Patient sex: M
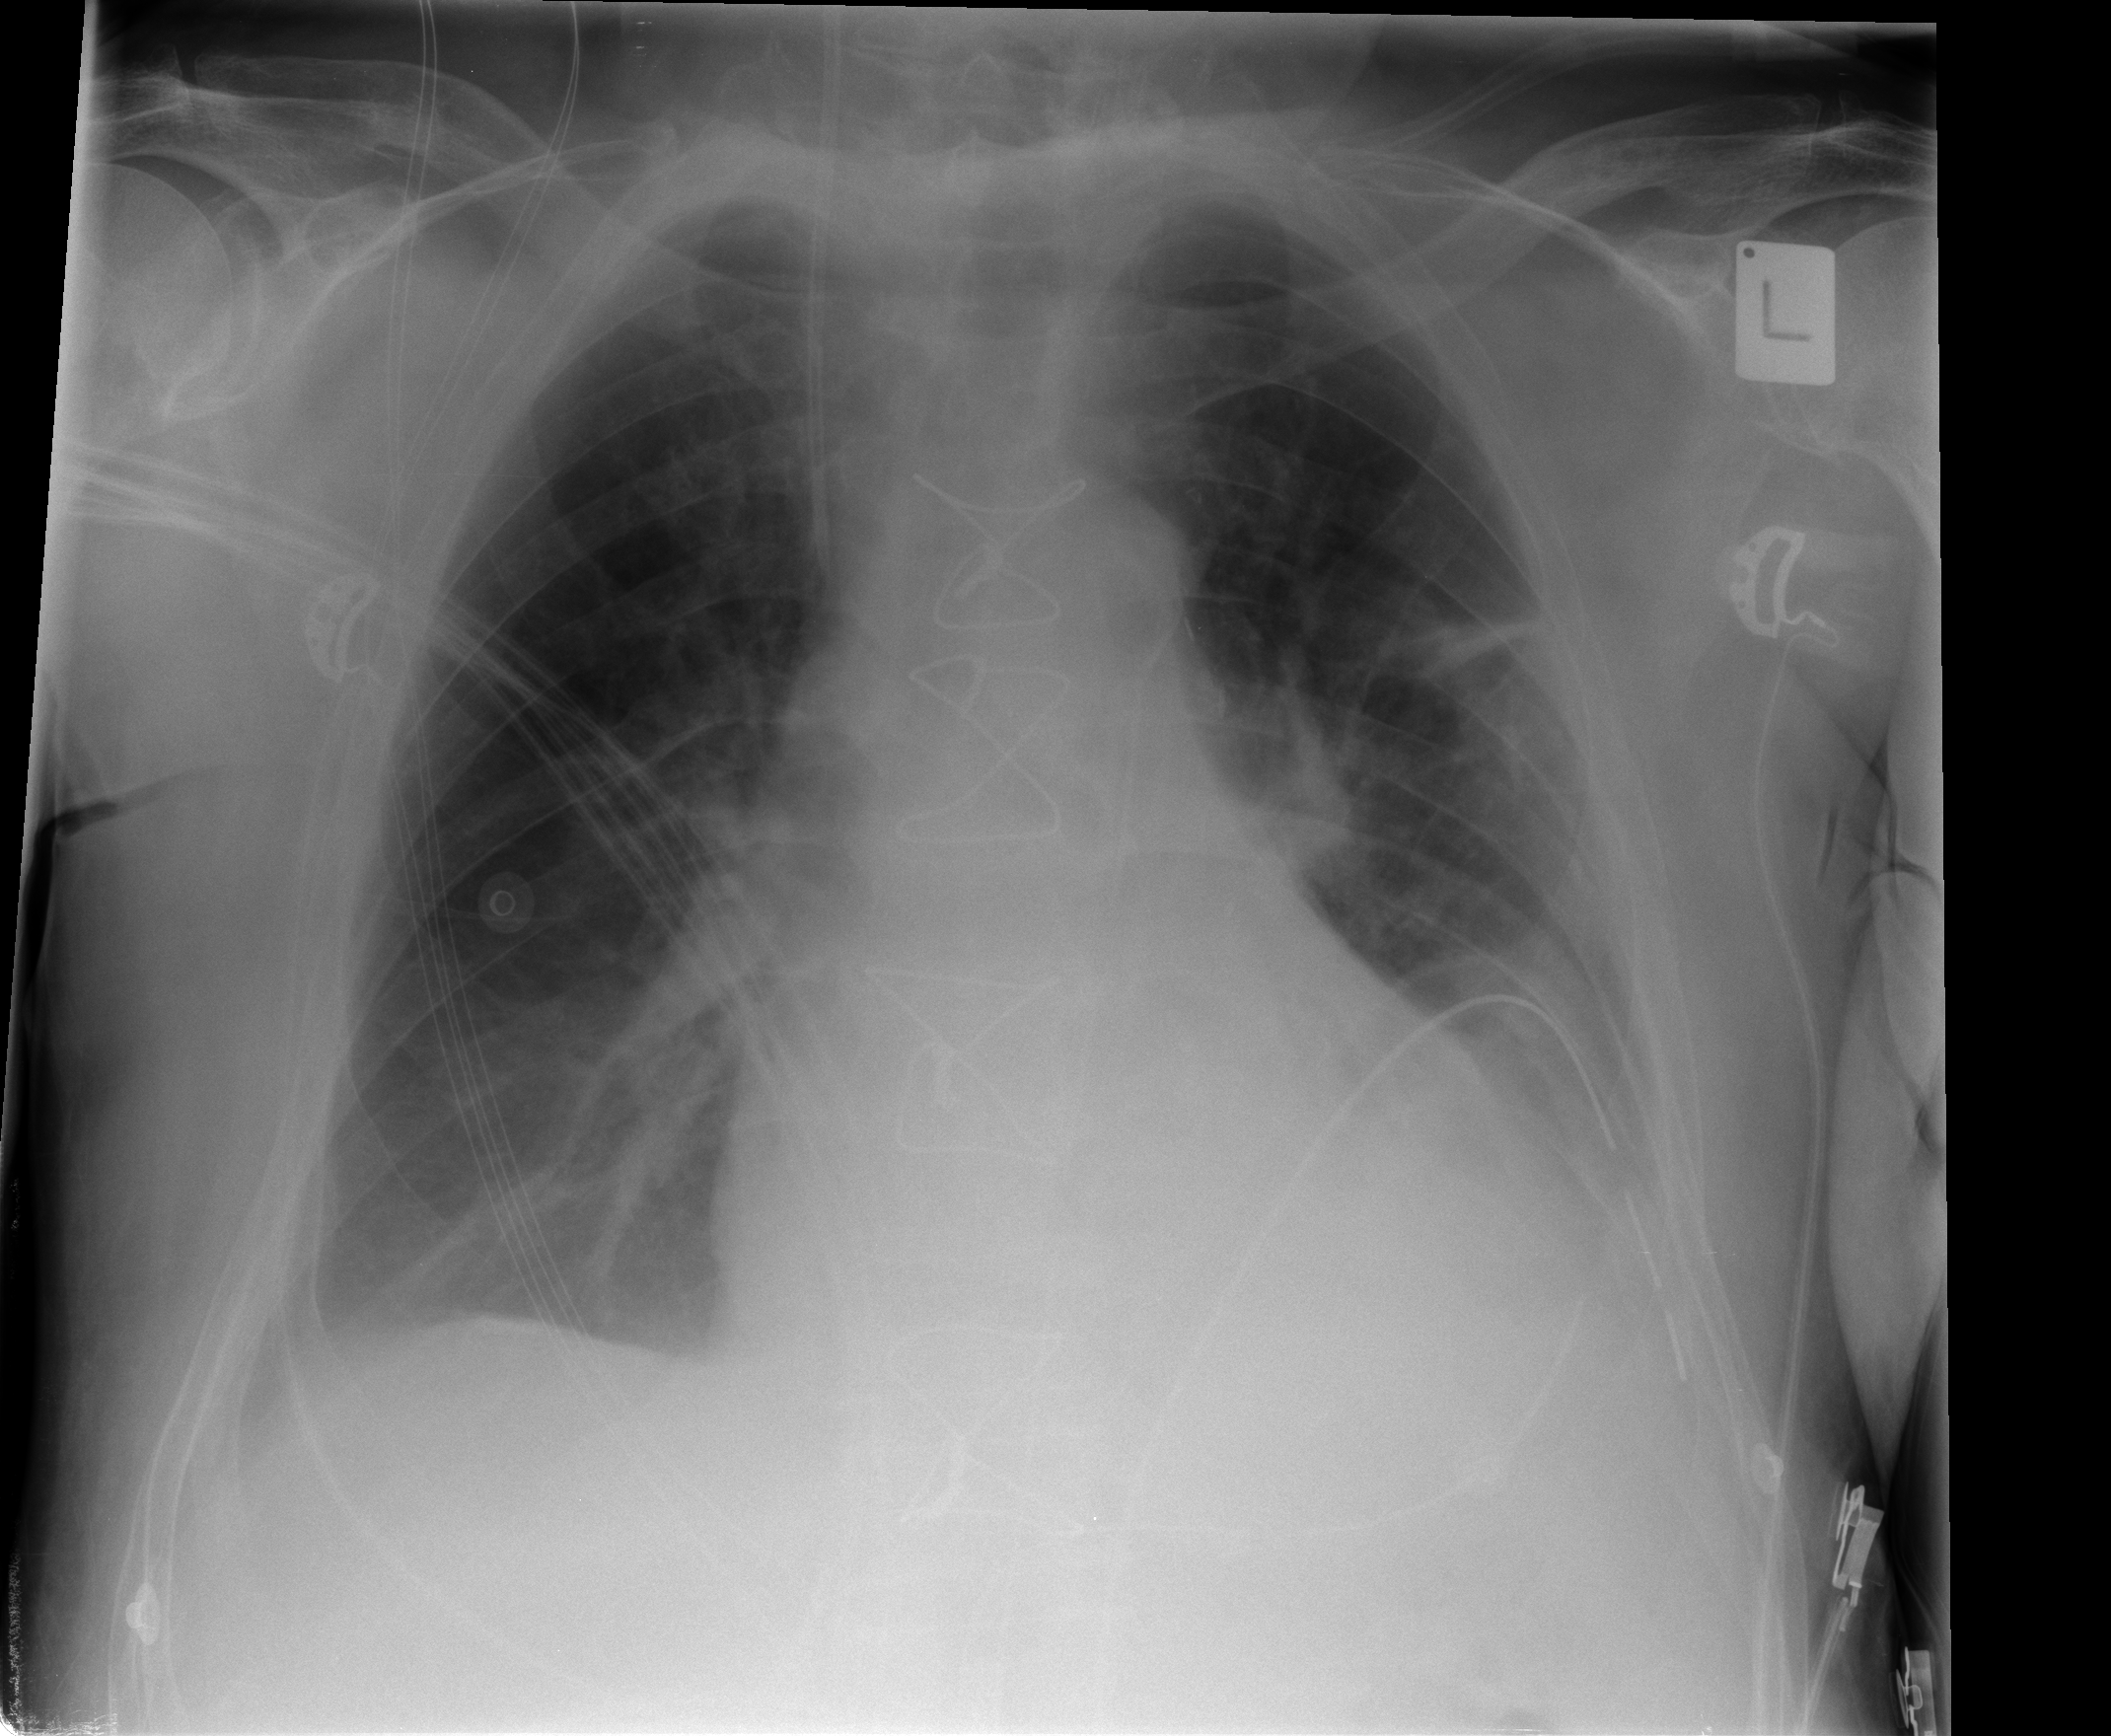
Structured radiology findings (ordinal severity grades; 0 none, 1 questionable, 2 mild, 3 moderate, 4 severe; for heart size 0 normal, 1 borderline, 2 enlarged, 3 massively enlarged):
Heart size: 2
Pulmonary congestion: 2
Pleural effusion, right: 2
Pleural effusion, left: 2
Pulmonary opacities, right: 0
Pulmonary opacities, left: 0
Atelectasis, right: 2
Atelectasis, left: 2